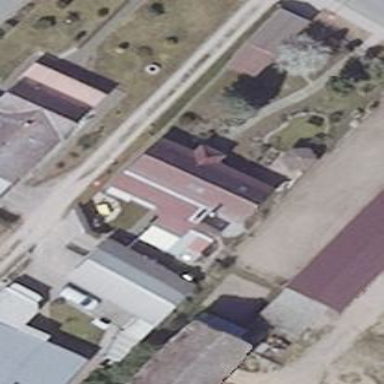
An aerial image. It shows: Simple house.